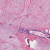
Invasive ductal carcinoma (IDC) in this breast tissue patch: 1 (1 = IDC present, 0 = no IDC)